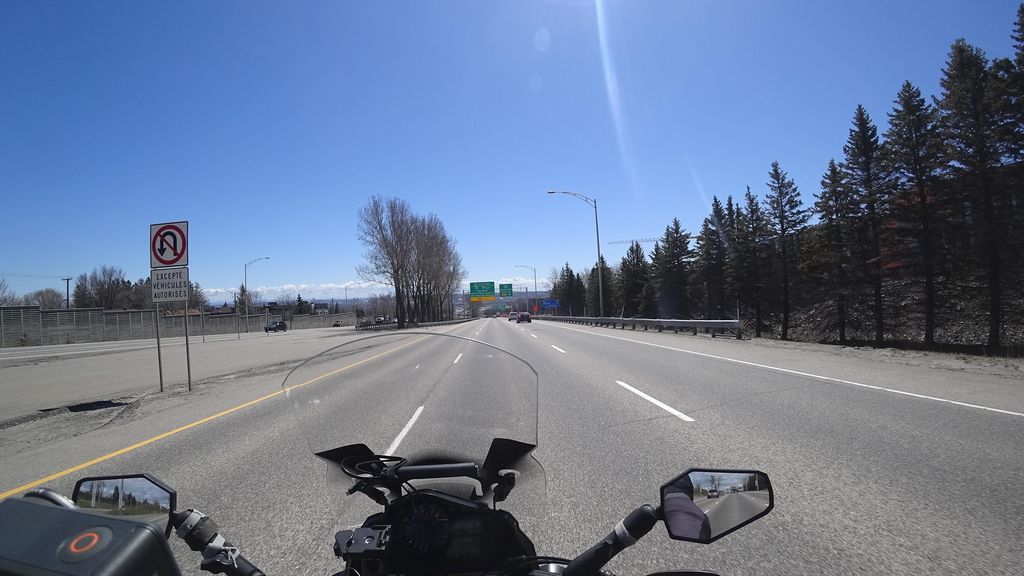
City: quebec_city